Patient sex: F
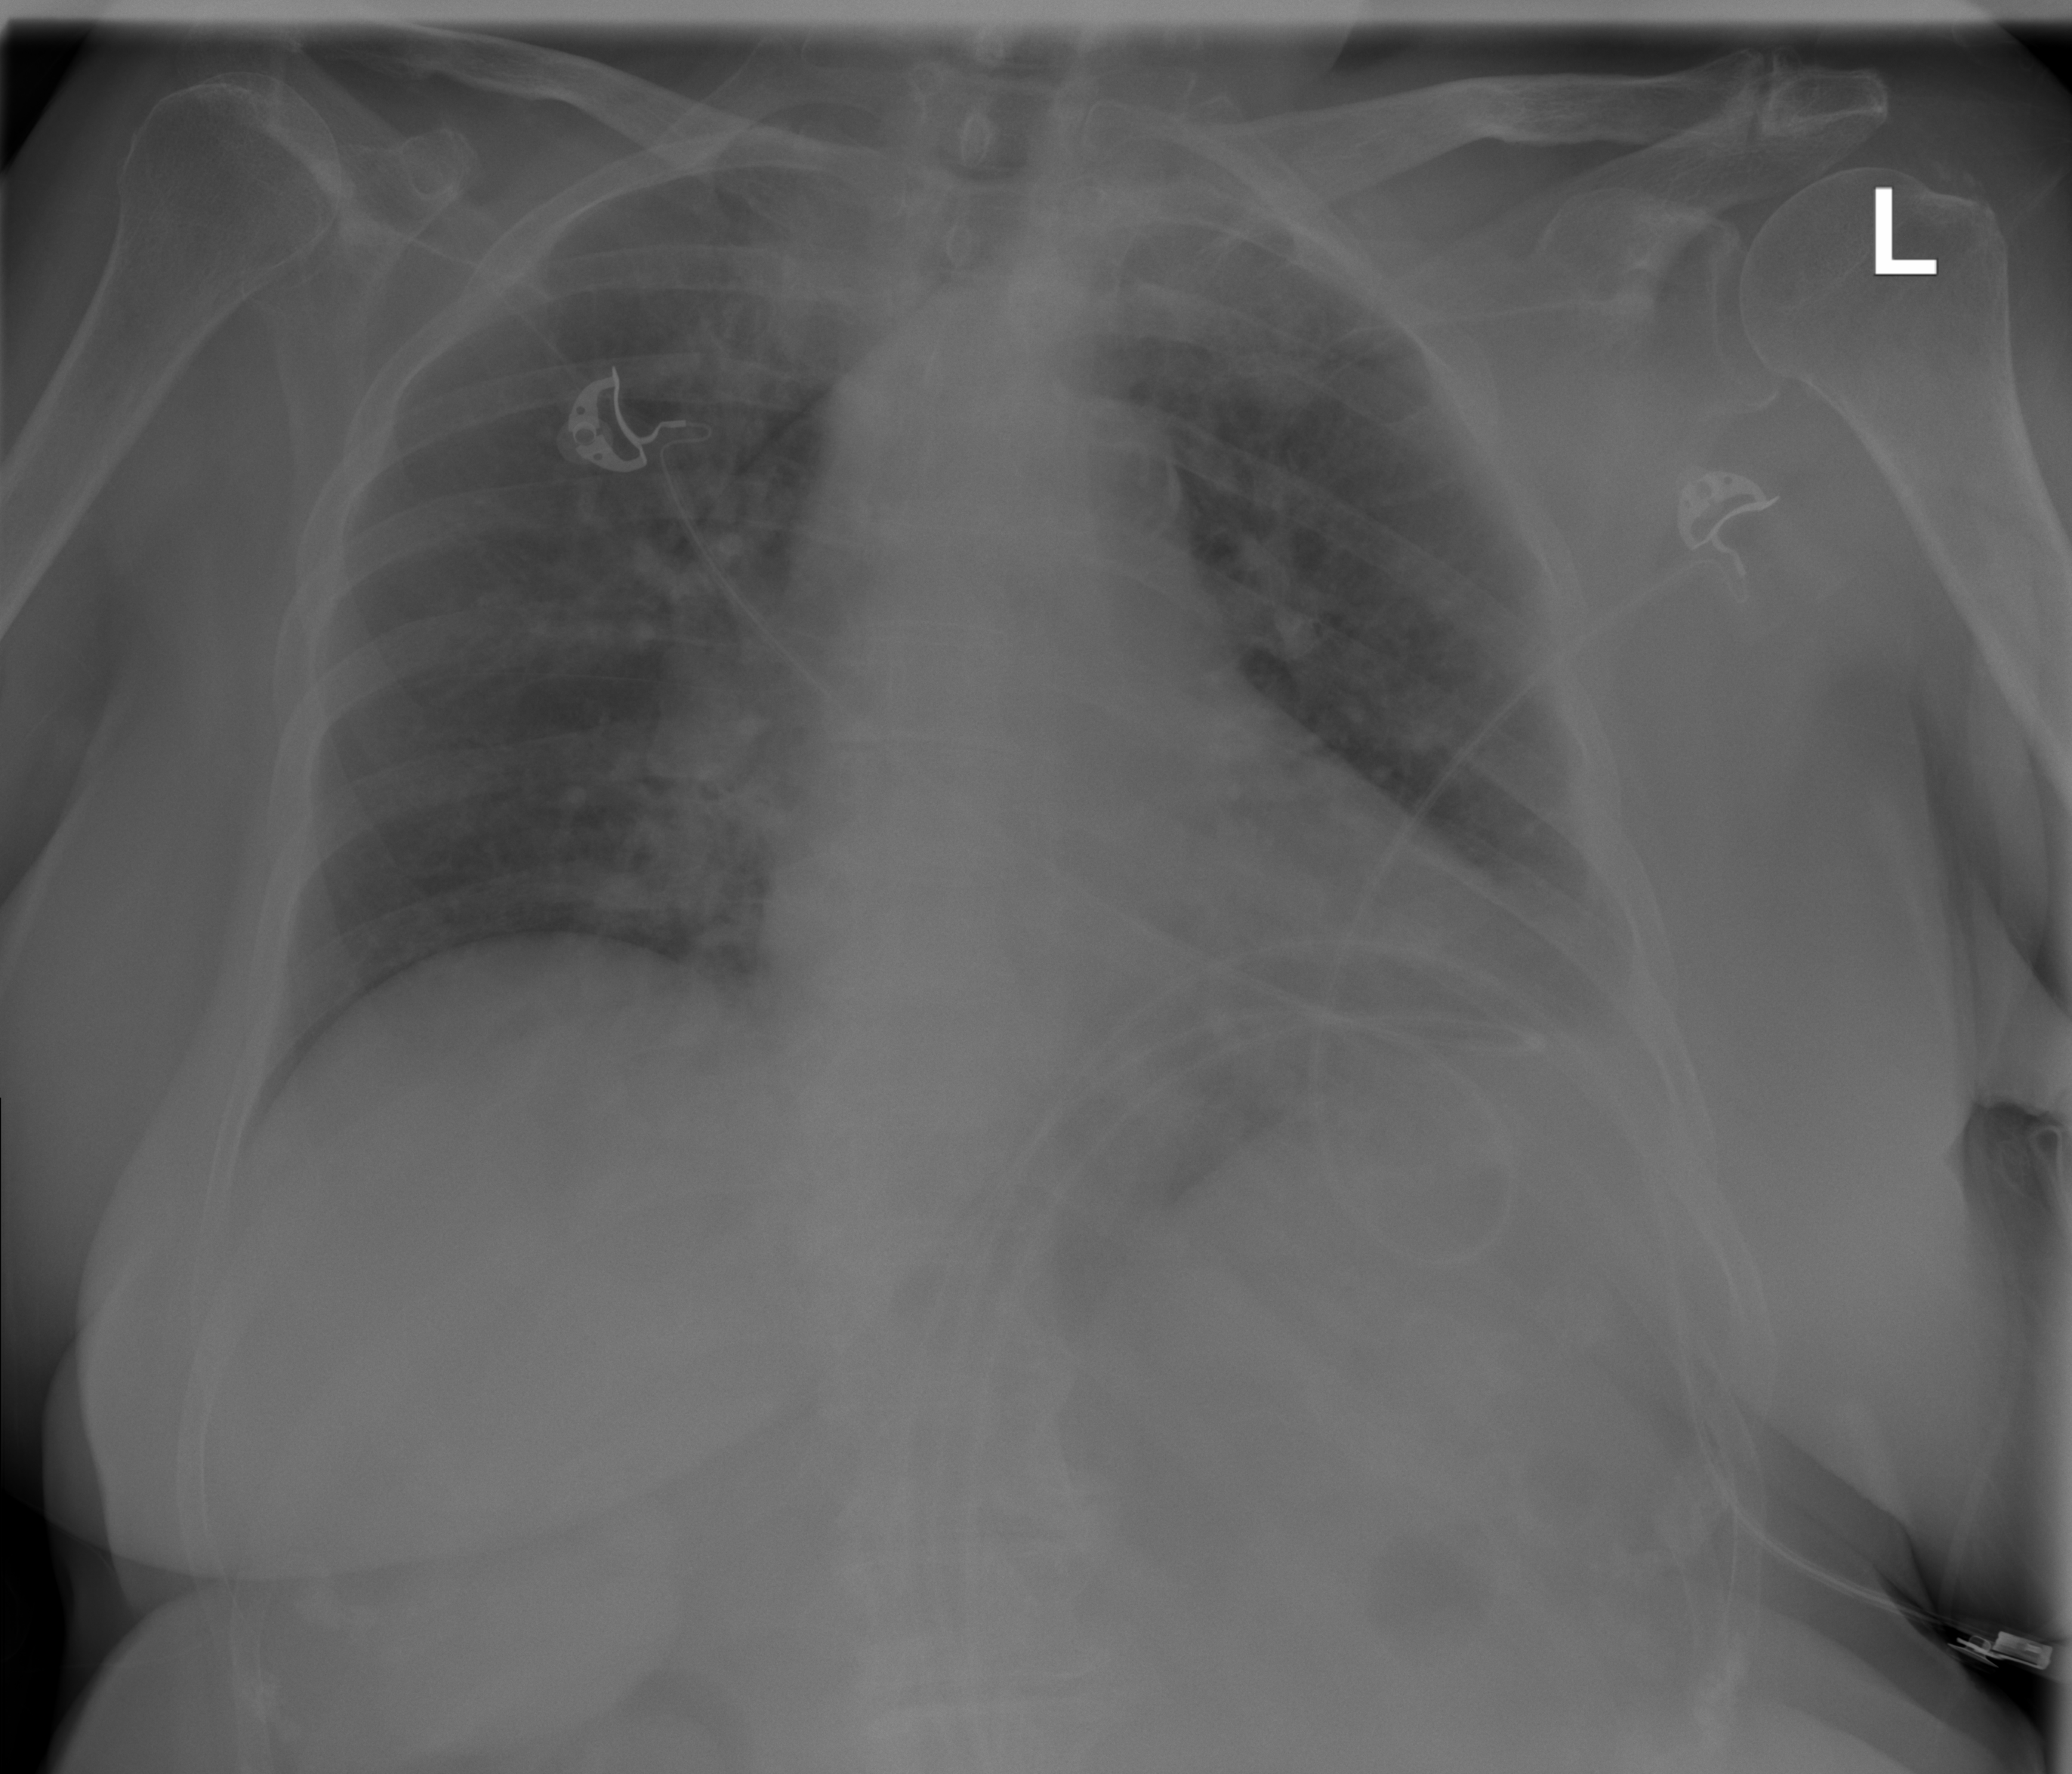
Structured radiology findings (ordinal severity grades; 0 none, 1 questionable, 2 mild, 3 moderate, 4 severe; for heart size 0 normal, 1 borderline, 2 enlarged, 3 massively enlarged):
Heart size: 0
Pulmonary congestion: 1
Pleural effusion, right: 0
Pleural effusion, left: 0
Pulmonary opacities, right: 1
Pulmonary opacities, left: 0
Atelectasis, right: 0
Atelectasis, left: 0